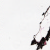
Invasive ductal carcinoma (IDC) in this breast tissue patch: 0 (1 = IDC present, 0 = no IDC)